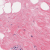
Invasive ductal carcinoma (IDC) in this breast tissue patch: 0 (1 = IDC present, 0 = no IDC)